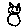
Label: cat